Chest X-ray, AP view. Patient: 68 years old, sex M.
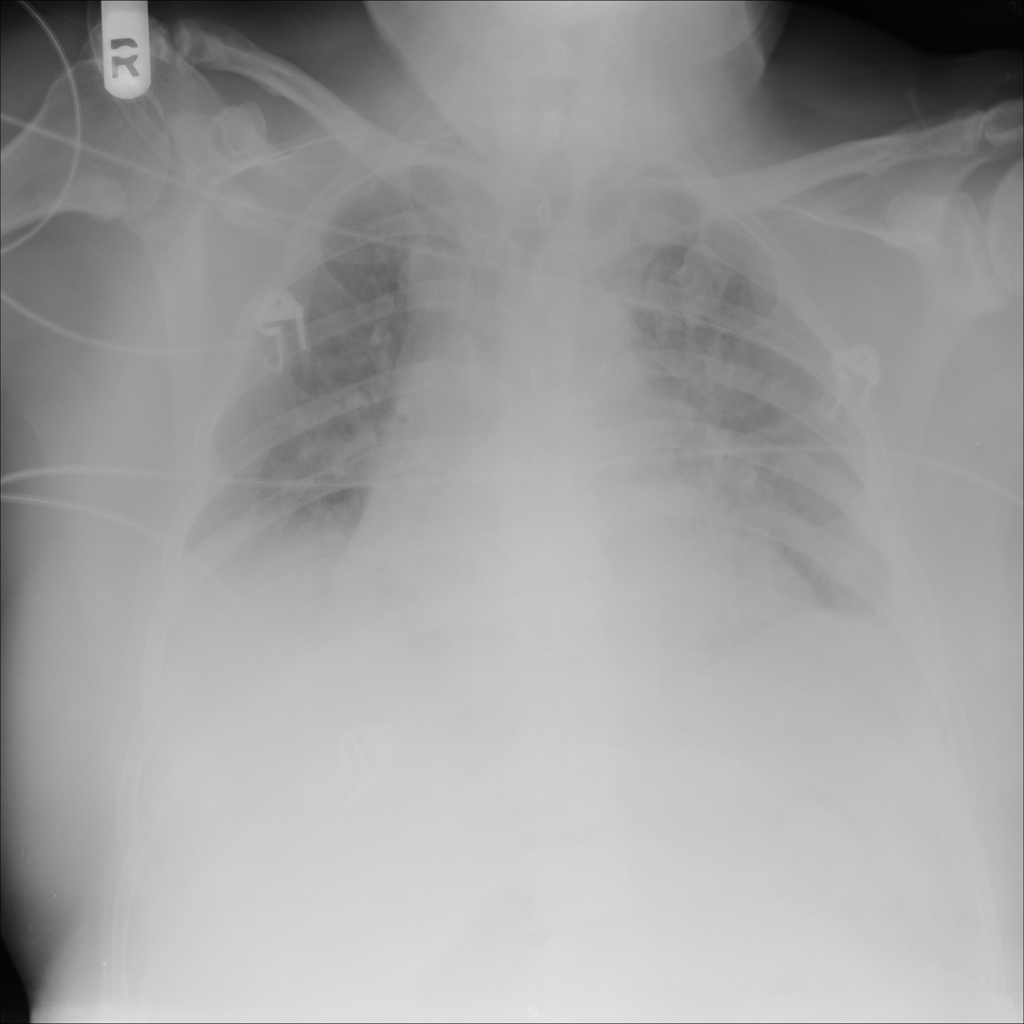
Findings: Effusion